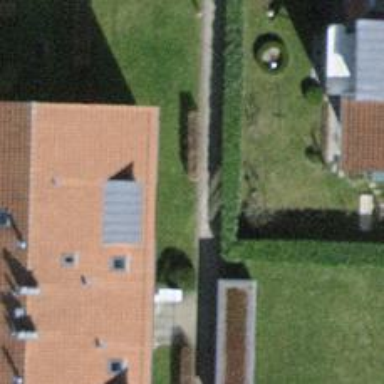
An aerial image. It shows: Hedge acting as barrier.